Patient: sex M, age 38
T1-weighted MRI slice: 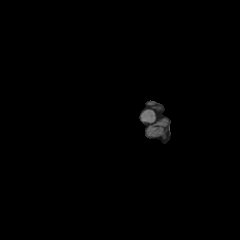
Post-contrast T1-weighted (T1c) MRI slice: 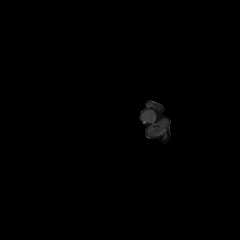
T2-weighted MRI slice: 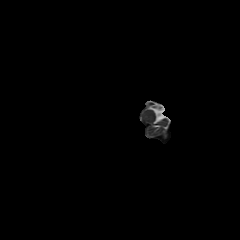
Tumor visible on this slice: no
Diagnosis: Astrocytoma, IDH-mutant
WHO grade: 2